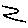
Label: zigzag